Chest X-ray. View position: PA
Patient age: 51
Patient sex: F
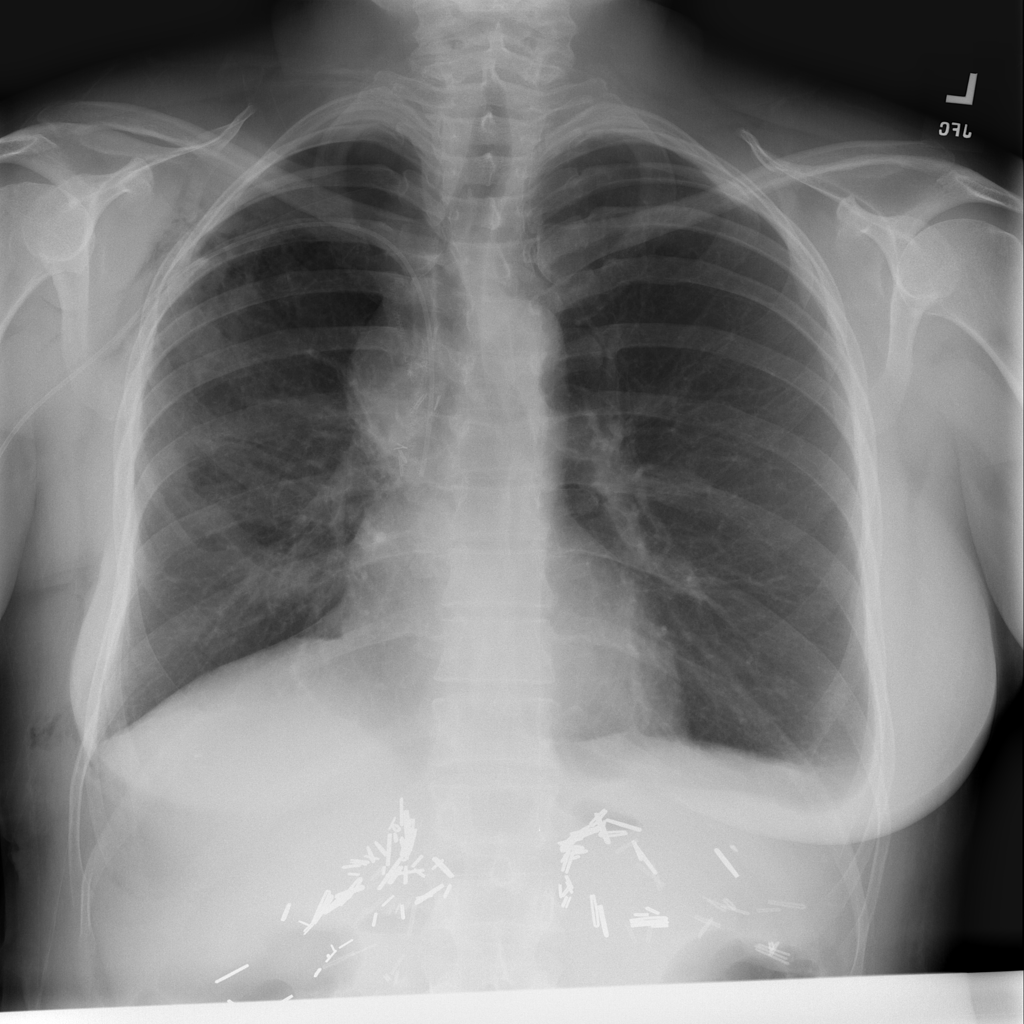
Finding: Pneumothorax